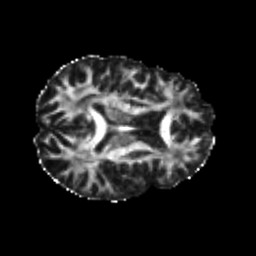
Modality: FA
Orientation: axial
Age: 23
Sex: male
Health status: healthy
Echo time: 0.074 s